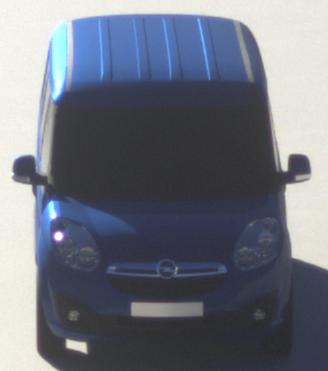
Make: Opel
Model: Combo Combi L1H1 1.4
Detailed model: Combo (D) Combi
Model produced from: 2012/01
Model produced until: 2013/11
Doors: 5
Color: blue
Road condition: dry road
Daytime: morning or afternoon
Contrast: high contrast